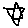
Label: star